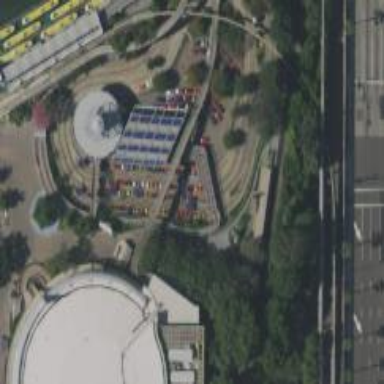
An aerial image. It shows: Motor sport raceway.